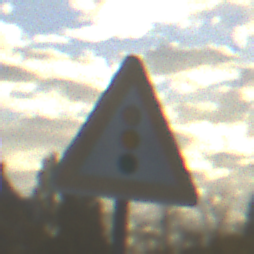
Verkehrszeichen: Lichtzeichenanlage
Umgebung: Outdoor, Suburban
Tageszeit: MorningAfternoon
Wetter: PartlyCloudy
Licht: Natural
Jahreszeit: NotSpecified
Kontrast: MediumContrast